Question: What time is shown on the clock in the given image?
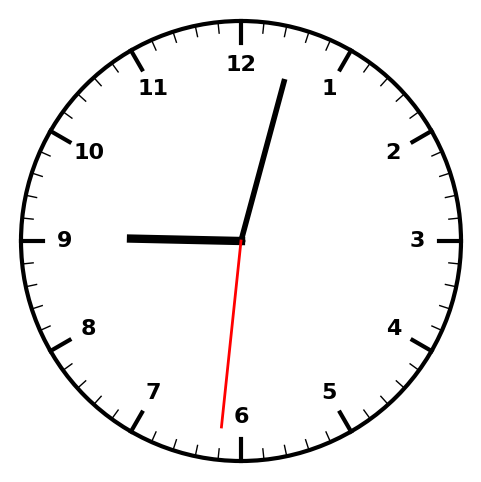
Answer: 09:02:31